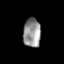
Tissue: prostate
Cell type: T cells
Senescence score: 0.3193
Nuclear area (px): 494
Mean DAPI intensity: 148.64